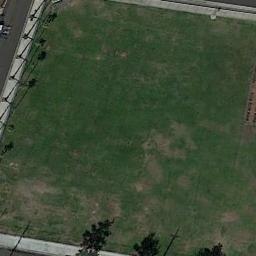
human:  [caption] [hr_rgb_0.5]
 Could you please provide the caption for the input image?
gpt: There are some roads and trees next to the meadow .

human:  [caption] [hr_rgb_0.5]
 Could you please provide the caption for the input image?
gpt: This meadow with dense grasses is surrounded by roads .

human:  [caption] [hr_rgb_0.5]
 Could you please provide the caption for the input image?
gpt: There are several roads on the meadow .

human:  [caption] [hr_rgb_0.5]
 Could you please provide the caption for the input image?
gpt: The entire image is dominated by grass .

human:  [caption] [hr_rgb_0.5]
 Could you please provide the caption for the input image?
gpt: There are some bare land on the green meadow .